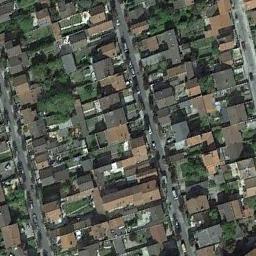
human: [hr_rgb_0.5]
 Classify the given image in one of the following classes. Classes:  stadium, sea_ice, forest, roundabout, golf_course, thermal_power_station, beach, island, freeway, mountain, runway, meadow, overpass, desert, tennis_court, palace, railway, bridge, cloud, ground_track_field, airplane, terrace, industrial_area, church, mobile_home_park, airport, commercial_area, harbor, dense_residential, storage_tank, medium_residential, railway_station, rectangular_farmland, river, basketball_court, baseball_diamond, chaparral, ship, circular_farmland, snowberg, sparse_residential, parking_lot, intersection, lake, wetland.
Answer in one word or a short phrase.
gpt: dense_residential